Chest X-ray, PA view. Patient: 70 years old, sex M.
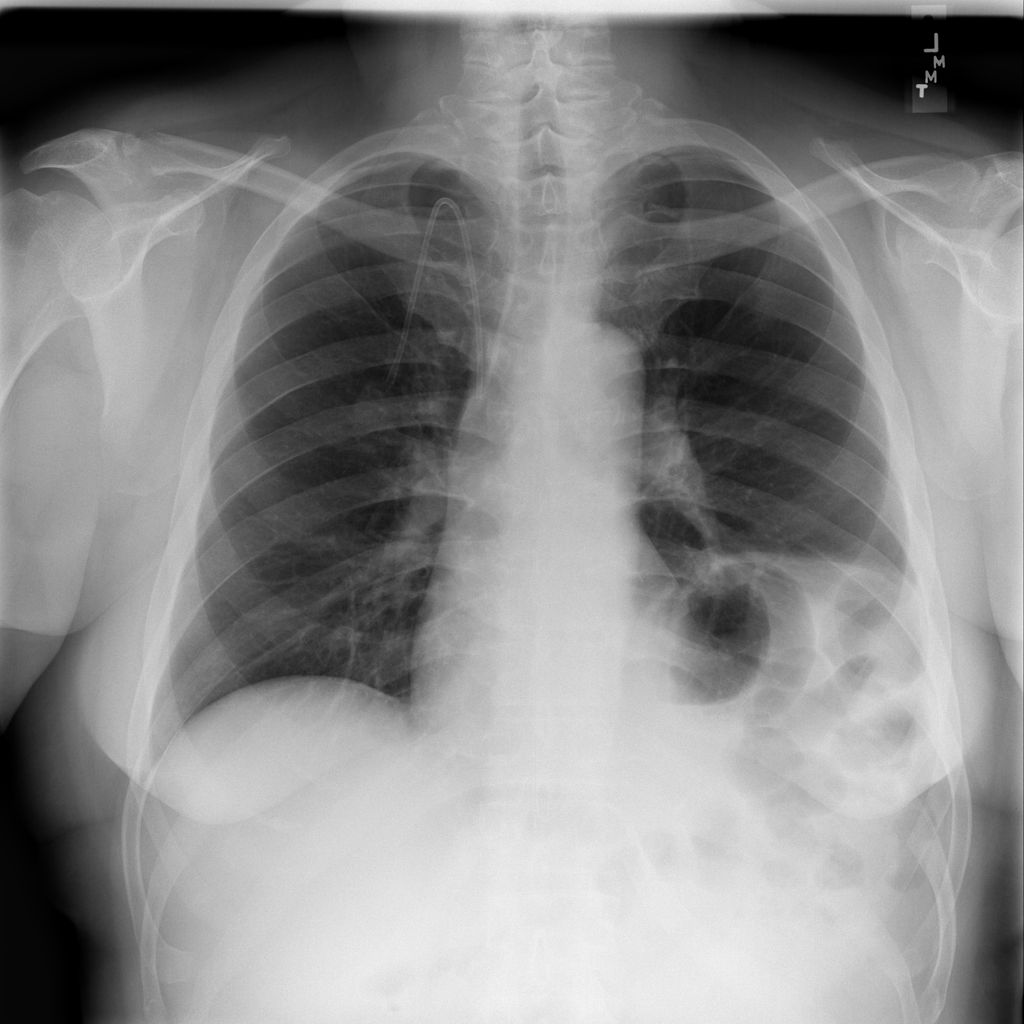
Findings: Infiltration